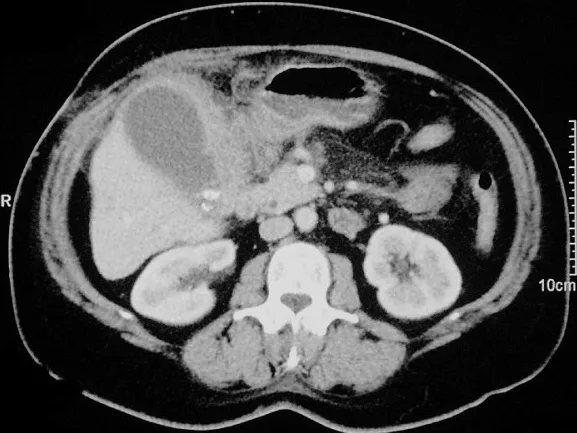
CT scan showing the gallbladder inflammatory mass.
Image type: radiology (ct)